Interaction volume radius: 10 \u00c5
Interaction volume height: 20 \u00c5
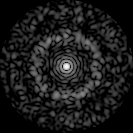
Disorder parameter: 0.8315